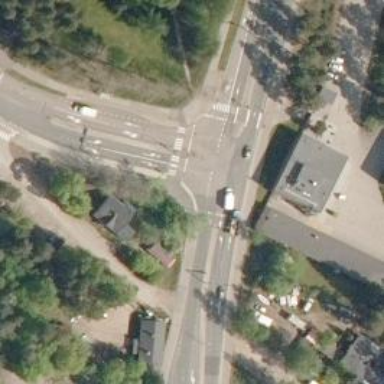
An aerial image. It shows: Asphalt cycleway.